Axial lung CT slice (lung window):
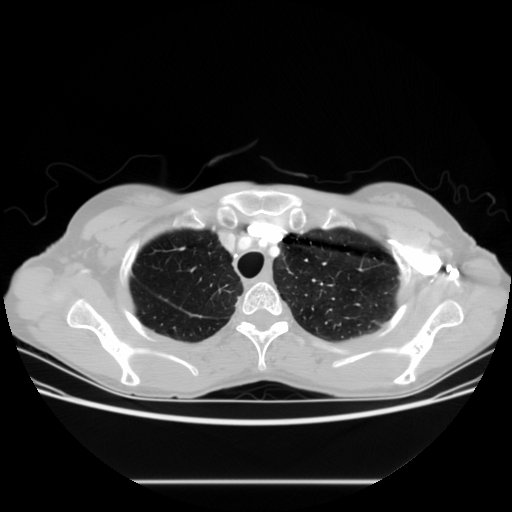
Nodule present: no